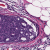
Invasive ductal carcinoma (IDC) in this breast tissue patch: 0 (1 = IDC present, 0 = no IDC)